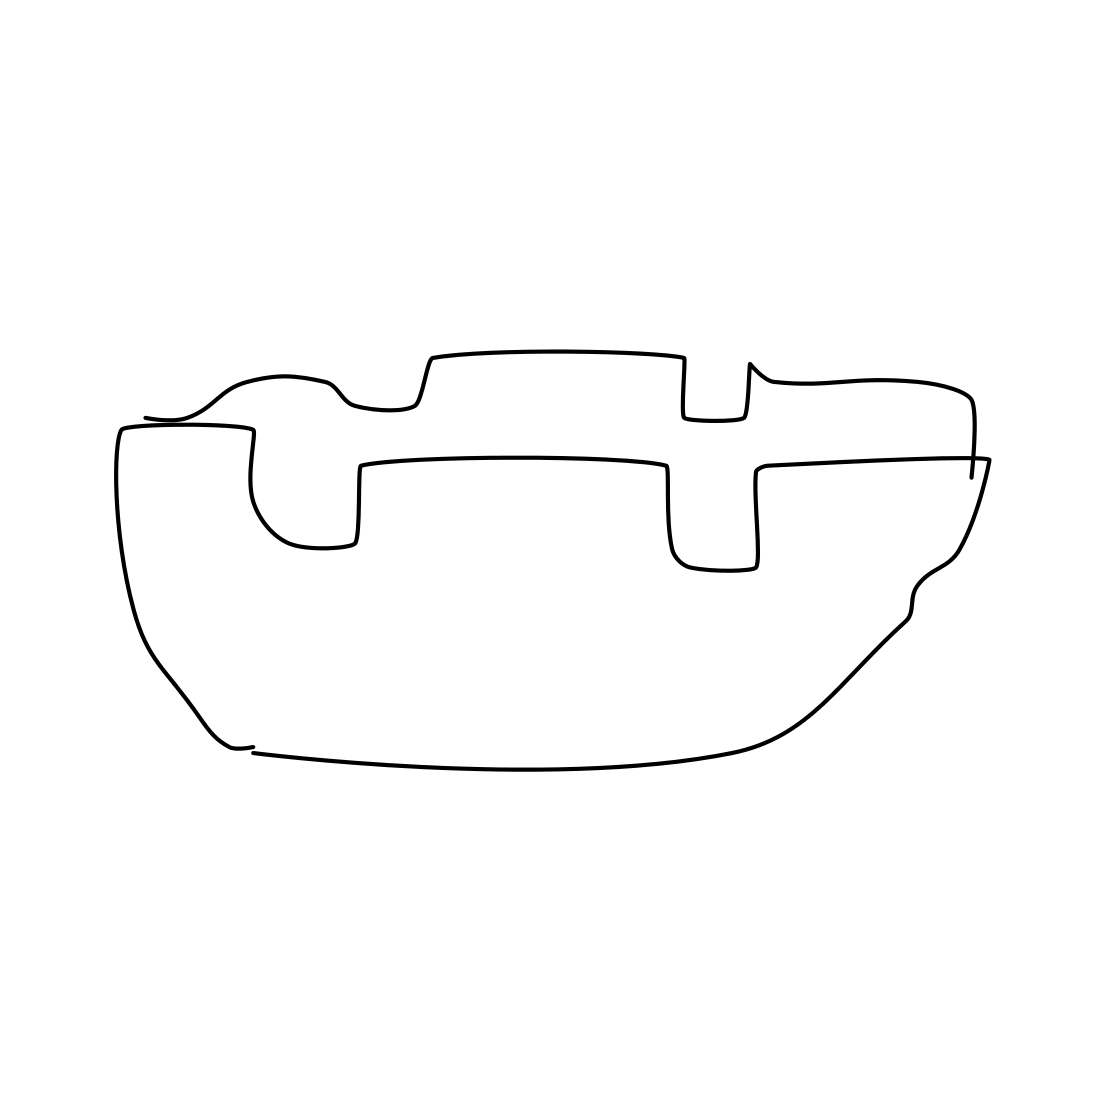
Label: ashtray